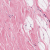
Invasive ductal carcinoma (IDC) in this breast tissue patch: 0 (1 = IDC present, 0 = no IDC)